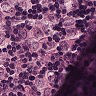
Metastatic tissue present: yes